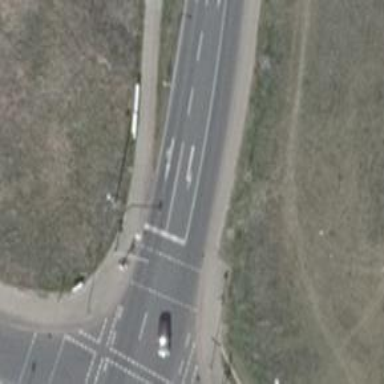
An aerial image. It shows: Road with traffic signals at the crossing.